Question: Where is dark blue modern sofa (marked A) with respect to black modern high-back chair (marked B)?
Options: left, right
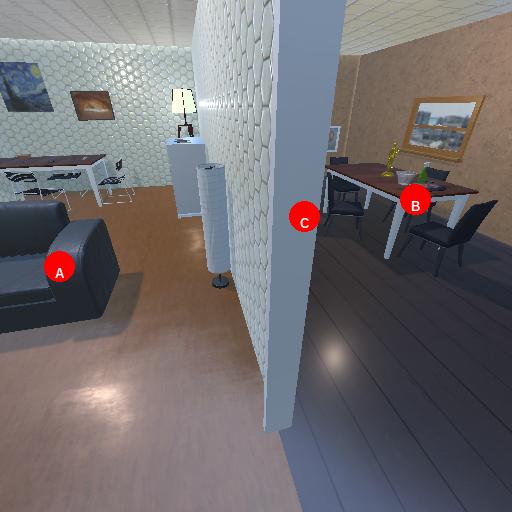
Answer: left